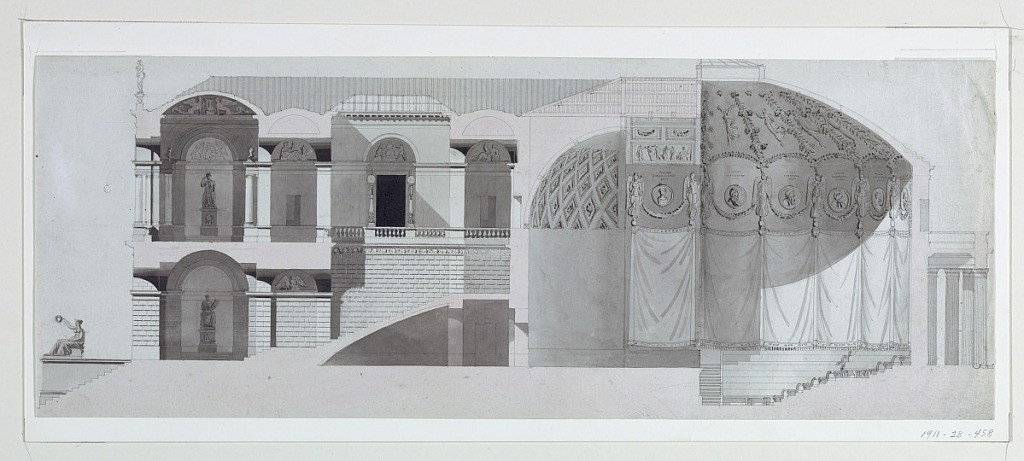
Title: Section of a Parliament Building or Academy
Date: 1800–1825
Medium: Pen and black ink, brush and gray and pink wash, black chalk on paper
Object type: Drawing
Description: Section a horizontal building.  The vaulted assembly room is at the right. The vaulted ceiling is decorated with figures and festoons.   At the left, are the ground floor with the entrance hall and the stairway as well as the upper gallery.  In the hall and upper gallery, statues on pedestals are placed against the walls.  In front of the building, at left, is a seated statue.  The portico and the balcony are at the rear facade.